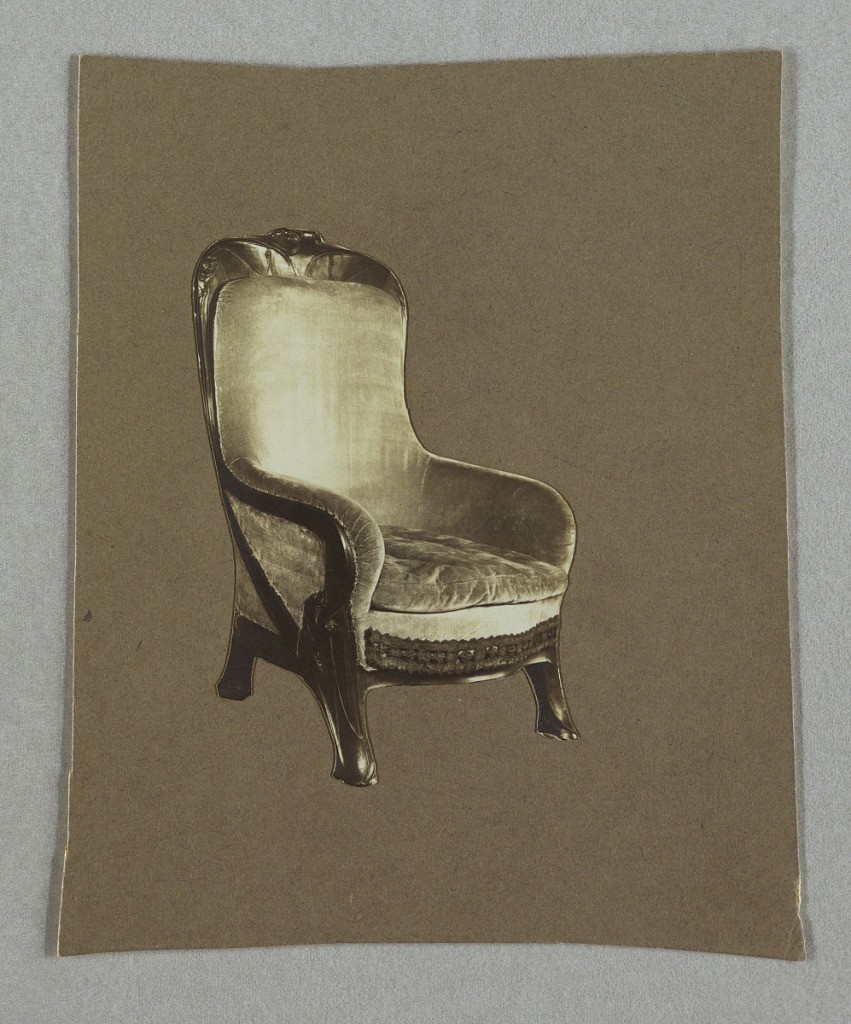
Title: Photograph
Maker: Hector Guimard, French, 1867–1942
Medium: Photograph
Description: A photograph of a chair designed by Hector Guimard that is upholstered in fabric and has a carved wood top and legs.